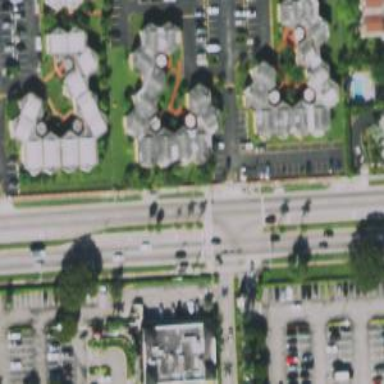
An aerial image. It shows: Marked road crossing.